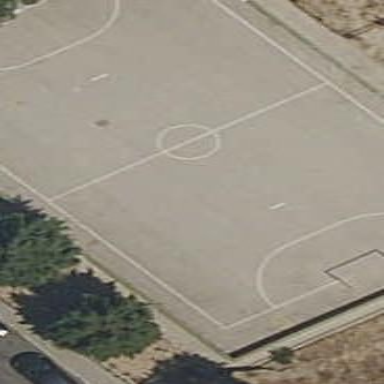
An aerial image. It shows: Soccer pitch enclosed by concrete fence.